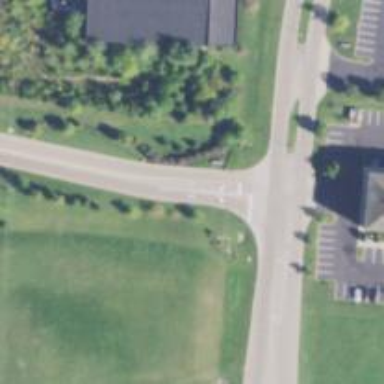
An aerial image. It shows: Service road.